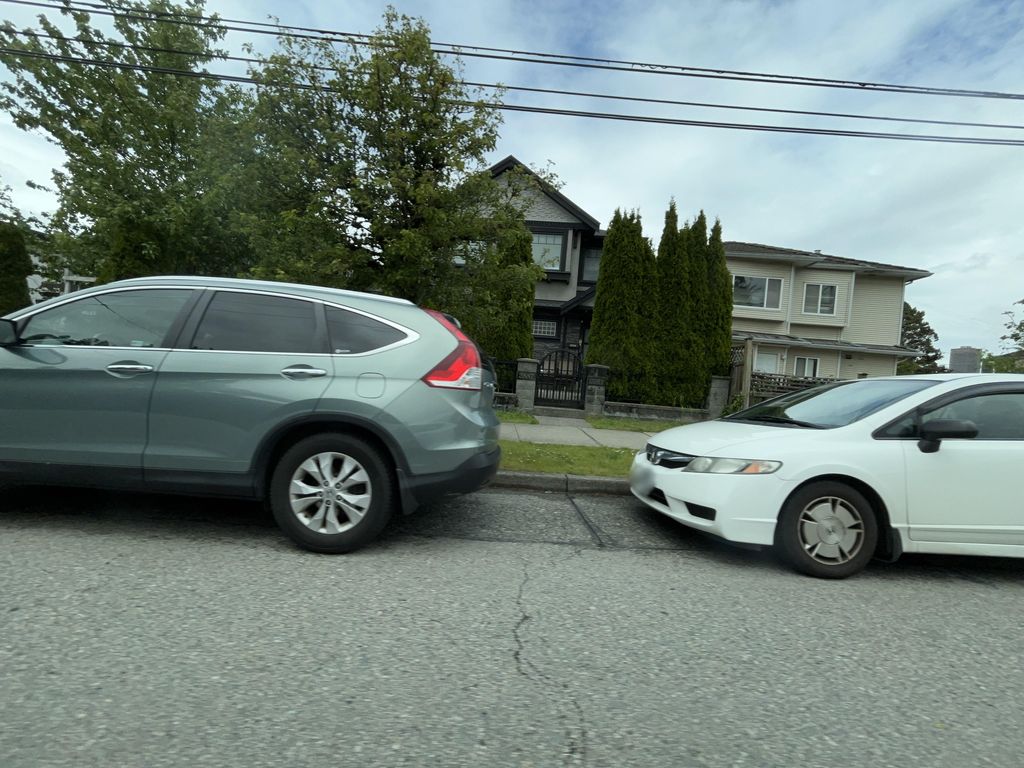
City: vancouver